Aerial crown-view tile of a tropical tree (Barro Colorado Island, Panama), acquired 20241112:
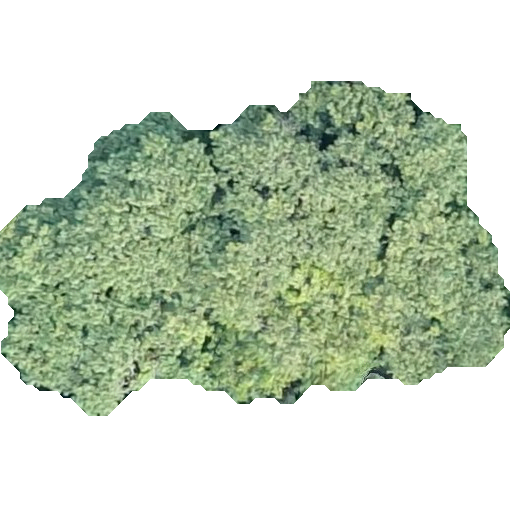
Species: Apeiba membranacea
GBIF accepted scientific name: Apeiba membranacea
Crown area: 194.751 m²